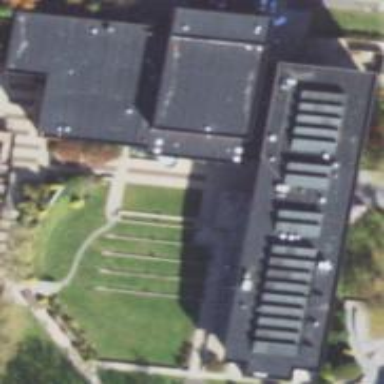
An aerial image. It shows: University building.